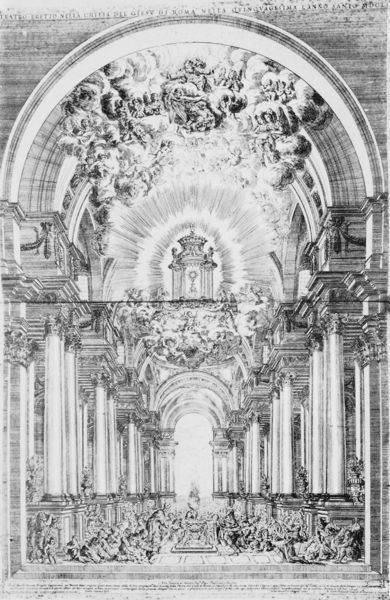
Titel: Quarantore
Künstler: Carlo Rainaldi
Schlagwörter: himmel, weiß, wolken, menschen, fenster, schwarz, skizze, säulen, kirche, sonne, rund, engel, bogen, grafik, dom, strahlen, druck, stich, altar, inneres, schlüssel, dreidimensional, hochbild